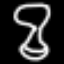
Label: hourglass